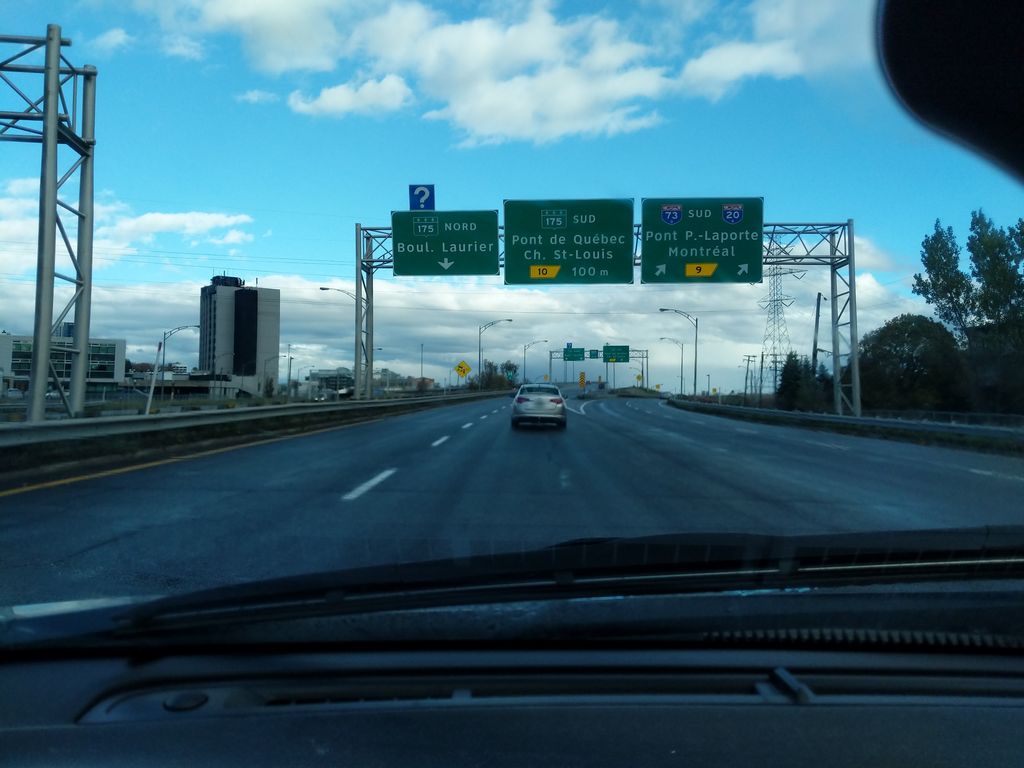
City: quebec_city